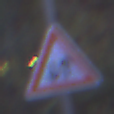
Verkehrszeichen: Gegenverkehr
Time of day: Night
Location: Outdoor (Suburban)
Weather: PartlyCloudy
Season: NotSpecified
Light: Artificial